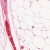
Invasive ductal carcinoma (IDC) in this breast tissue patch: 0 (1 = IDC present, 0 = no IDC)